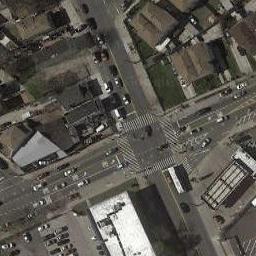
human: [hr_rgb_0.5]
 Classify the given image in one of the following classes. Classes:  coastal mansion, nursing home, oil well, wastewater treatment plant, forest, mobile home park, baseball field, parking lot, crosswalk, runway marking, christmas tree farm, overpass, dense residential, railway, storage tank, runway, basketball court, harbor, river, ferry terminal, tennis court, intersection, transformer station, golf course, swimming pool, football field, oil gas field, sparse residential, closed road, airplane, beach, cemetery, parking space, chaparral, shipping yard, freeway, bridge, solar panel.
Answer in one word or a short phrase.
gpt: intersection